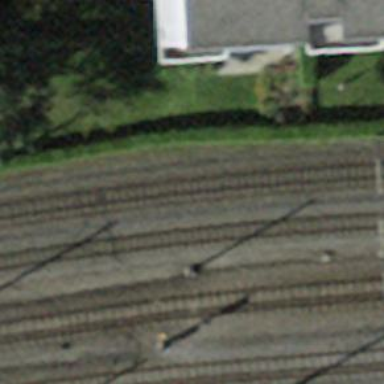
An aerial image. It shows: Narrow-gauge railway track with 1 electrified contact line.